Question: My Table looks like below

if "team1" value is less than "general" value in that month, then it has blue color,
if "team2" value is less than "general" value in that month, then it has pink color,
Now I want to count how many blue colored and how many pink colored cells on each row in a year (cells AK3 and AL3)
What is the most appropriate formula for that?
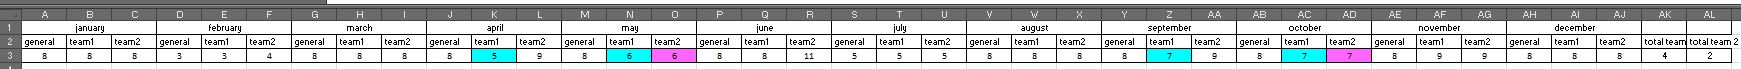
Answer: EDIT: merged two answers here:
This formula will do what you are looking for, assuming you move everything one column to the right (adding an empty column in column A):
'''
=SUM(IF(C2:AK2="Team1";IF(C3:AK3 < B3:AJ3;1;0)))
'''
What this does is that it first looks if you have Team1 in the column. It then proceeds to check if the data below is less than the one preceding that. It is important you have the last if as A and the others as B because otherwise it will summarise the wrong data. (For team2 you will have to change the last B3:AJ3 to A3:AI3)
Also, use shift+enter when you enter this to make sure it becomes an array formula.
---
I would highly recommend you switch your columns and rows to a more standardised form first in order to have an easier workflow with your data. I mean something like this
I would then recommend you check out the answer for a similar question <URL>. To summarise, you gather the data in one column and then use a
'''
=SUM(IF(B:B < A:A;1;0))
'''
assuming you have team1 in column B and general in column A.